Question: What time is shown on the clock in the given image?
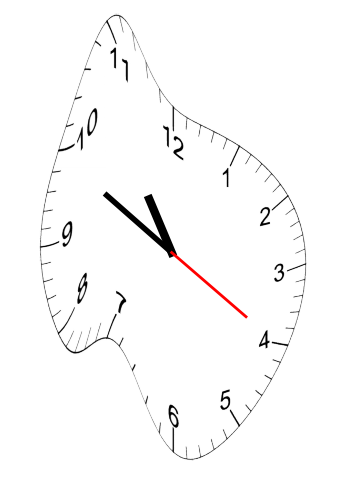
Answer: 10:49:20